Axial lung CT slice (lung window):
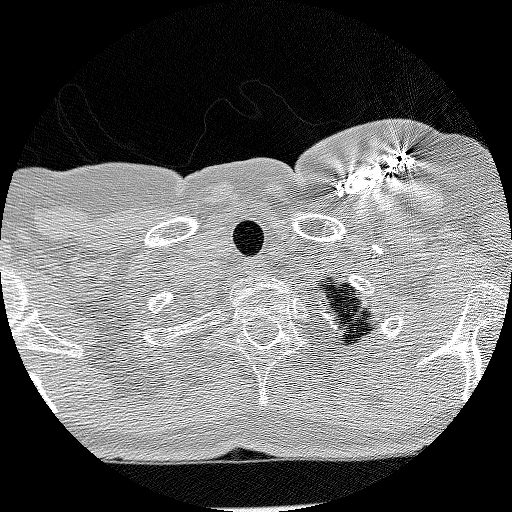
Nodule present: no